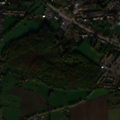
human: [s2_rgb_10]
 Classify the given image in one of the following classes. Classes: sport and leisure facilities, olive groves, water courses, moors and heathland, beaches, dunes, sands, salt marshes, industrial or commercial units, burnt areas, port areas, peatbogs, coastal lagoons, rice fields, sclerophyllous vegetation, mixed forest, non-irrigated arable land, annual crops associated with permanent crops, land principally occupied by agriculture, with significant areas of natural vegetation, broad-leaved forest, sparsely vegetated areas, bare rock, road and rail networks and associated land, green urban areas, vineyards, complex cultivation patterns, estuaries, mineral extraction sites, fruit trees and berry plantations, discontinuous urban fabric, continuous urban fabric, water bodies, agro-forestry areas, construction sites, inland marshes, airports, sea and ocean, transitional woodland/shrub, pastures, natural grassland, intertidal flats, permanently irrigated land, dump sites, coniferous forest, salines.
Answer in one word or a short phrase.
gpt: discontinuous urban fabric, non-irrigated arable land, complex cultivation patterns, land principally occupied by agriculture, with significant areas of natural vegetation, mixed forest